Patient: sex M, age 35
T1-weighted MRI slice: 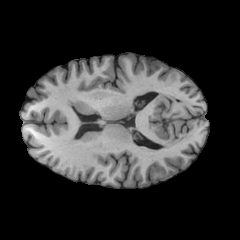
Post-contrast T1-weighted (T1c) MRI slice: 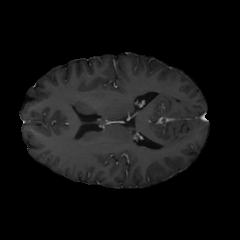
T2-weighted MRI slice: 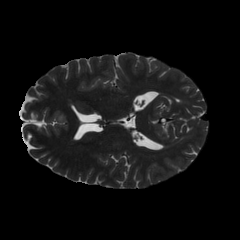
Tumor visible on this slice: no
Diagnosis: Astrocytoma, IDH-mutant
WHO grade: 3